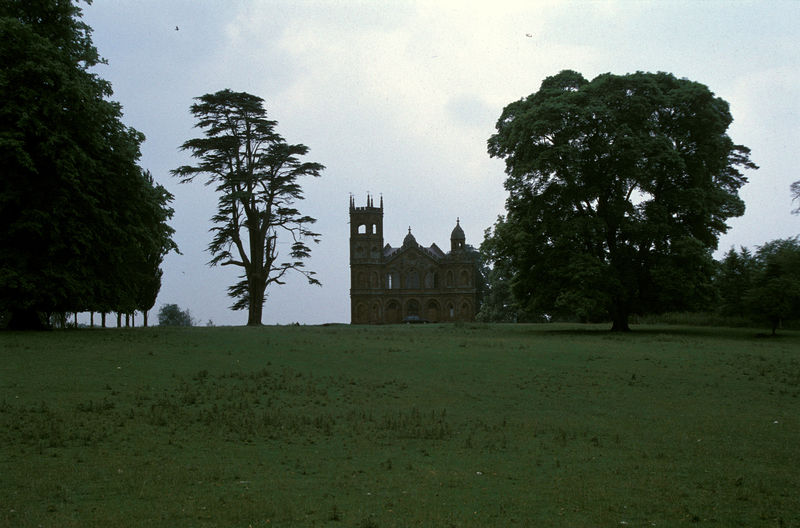
Titel: Östlicher Gartenteil unterhalb des Temple of Liberty
Künstler: Richard Woodward
Standort: Stowe, Buckinghamshire
Institution: Stowe Landscape Gardens
Schlagwörter: baum, blau, blätter, dunkel, himmel, laub, meer, schatten, vogel, weiß, wolken, bäume, grün, landschaft, äste, abend, fenster, hell, licht, anlage, gebäude, gras, haus, park, rasen, schloss, wiese, wolke, architektur, stein, steine, weit, baumstamm, horizont, hügel, morgen, natur, stamm, vögel, weite, kirche, insel, land, england, wald, anhöhe, turm, garten, sommer, bogen, fassade, türen, leer, giebel, mauer, platz, kuppel, stimmung, grass, zinnen, foto, fotografie, photographie, bögen, ruine, burg, kloster, kreuz, kuppeln, tumr, türme, palast, parallel, lichtung, kathedrale, photo, flecken, portal, mauern, frei, zeder, abtei, gegenlicht, bau, stam, landsitz, rasenfläche, morgens, schallöffnung, nachtbild, grossbritanien, freistehend, englang, unterbelichtet, fofo, digitales grün, temple of liberty, apais, tprmchen